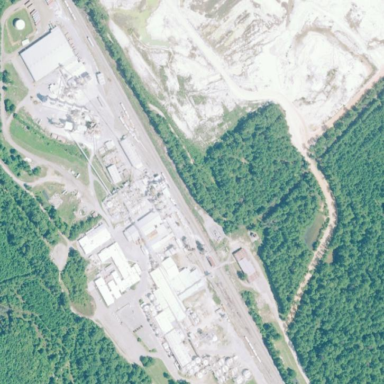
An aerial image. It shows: Industrial area designated for chemical use.